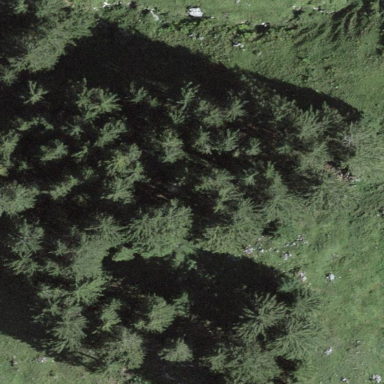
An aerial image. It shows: Forest area.